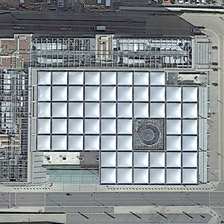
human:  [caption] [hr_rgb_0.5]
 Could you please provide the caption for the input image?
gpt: some cars and roads are near a white center building .

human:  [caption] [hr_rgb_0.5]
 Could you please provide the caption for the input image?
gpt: some cars and roads are near a white center building .

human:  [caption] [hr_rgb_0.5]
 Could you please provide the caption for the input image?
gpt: some cars and roads are near a white center building .

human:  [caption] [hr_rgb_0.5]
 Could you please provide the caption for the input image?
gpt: some cars and roads are near a white center building .

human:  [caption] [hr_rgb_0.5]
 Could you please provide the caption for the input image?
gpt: some cars and roads are near a white center building .